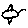
Label: bird